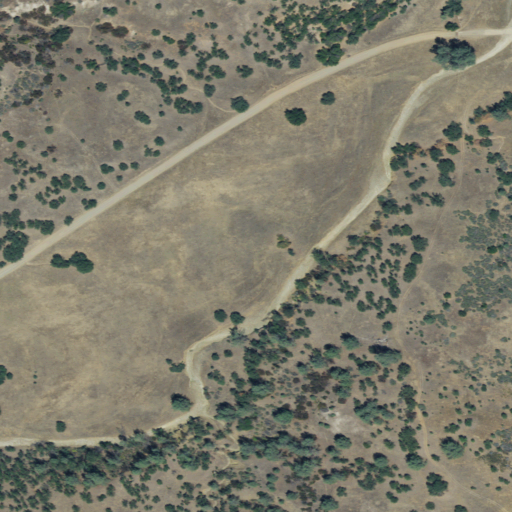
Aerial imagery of plain(s) in California named Scofield Flat containing shrub, grassland, and open development